Question: This is the example app given included in plyer. I want to see how it works because I'll use it in my project. I want to use the GPS function. But it says that it is not implemented for my platform :( How to make it work? Thanks!

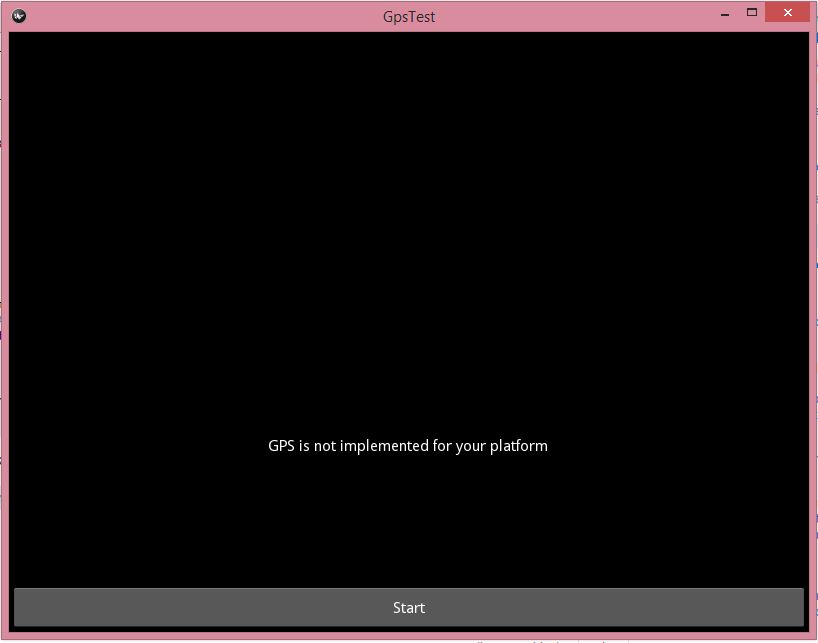
Answer: According to <URL> Mac, Windows, or Linux.
This isn't surprising, as most Mac, Windows, and Linux desktop/laptop/server boxes don't have GPS hardware. And the OS's don't have a standard "location-services"-type API to access GPS (well, Mac does, but very few GPS drivers work with it; it's basically just useful for approximate geolocation, not real GPS).
Of course you could implement GPS functionality for your platform and whatever hardware you own. Or you could file a feature request and hope eventually someone else does it.
But really, I think what you want to do is build for Android and run on an Android device, instead of building for Windows or Linux and running on your laptop.
Running on an emulator or simulator might work, if all you're interested in is looking at what its GPS stuff looks like, depending on whether the emulator is sophisticated enough to provide realistic fake GPS information. (It can't provide GPS information, of course, because, again, your laptop probably doesn't have any. But the emulated Android doesn't have to know that.)